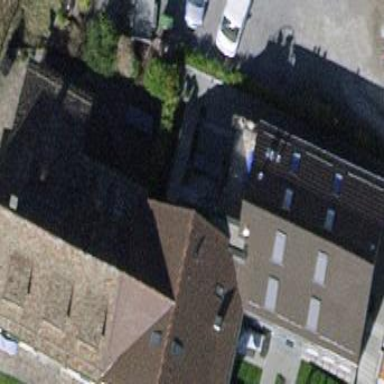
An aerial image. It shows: Terrace building.